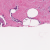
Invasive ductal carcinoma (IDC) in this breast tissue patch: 0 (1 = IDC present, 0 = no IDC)